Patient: sex M, age 58
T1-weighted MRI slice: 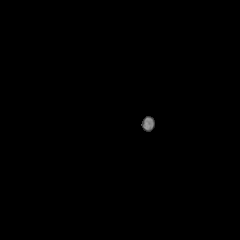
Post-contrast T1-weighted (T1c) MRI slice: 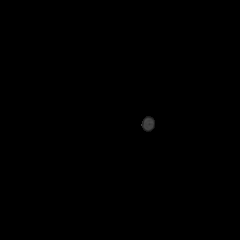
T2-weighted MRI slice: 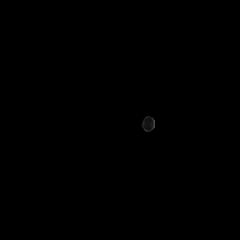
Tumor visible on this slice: no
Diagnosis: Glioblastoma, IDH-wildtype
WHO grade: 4